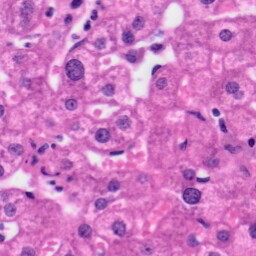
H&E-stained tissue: Liver